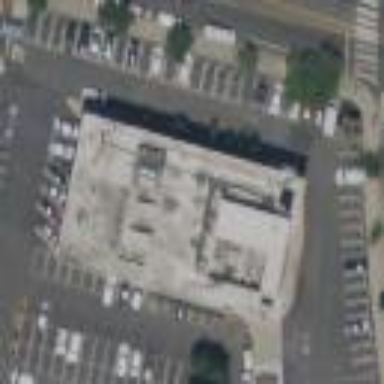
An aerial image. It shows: Asphalt street-side parking area.